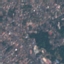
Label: Residential